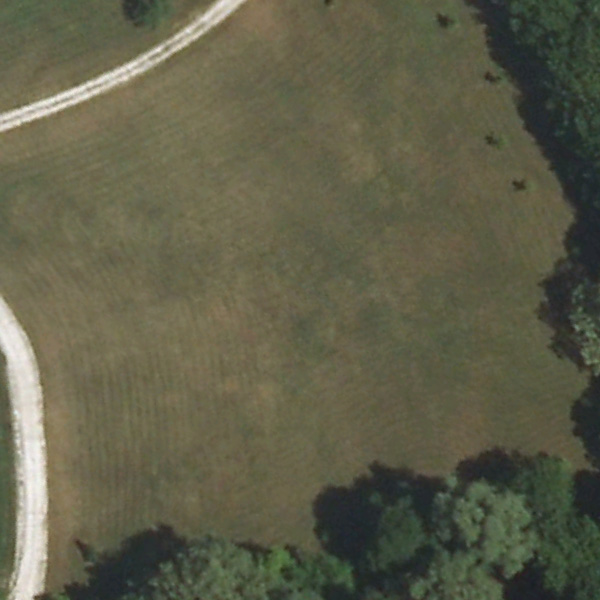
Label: Meadow